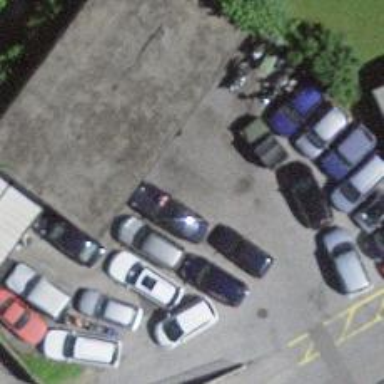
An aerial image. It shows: Car repair shop.